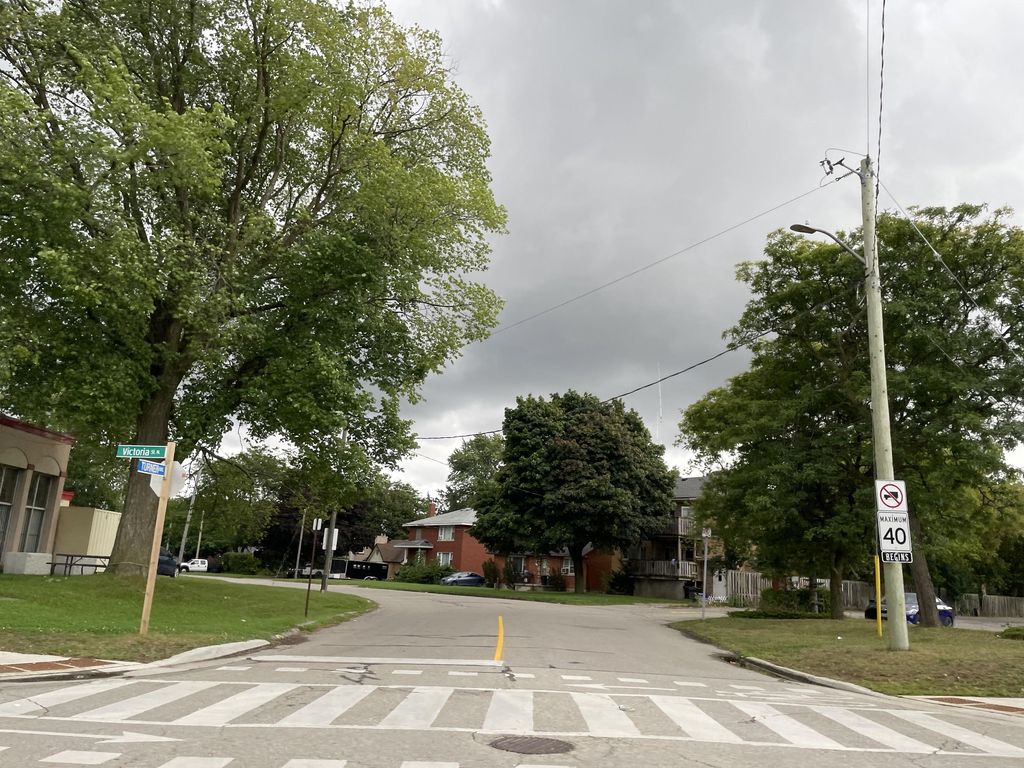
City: kitchener-waterloo